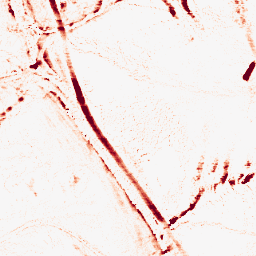
Category: morphological
Decomposition family: morphological_ellipse
Decomposition parameters: operation: opening
width: 5
height: 10
Upsampling method: sinc_blackman
Upsampling parameters: scale: 4
kernel_size: 8
Upsampling scale: 4